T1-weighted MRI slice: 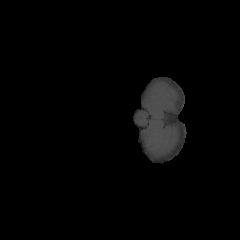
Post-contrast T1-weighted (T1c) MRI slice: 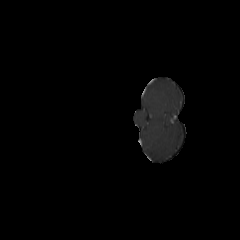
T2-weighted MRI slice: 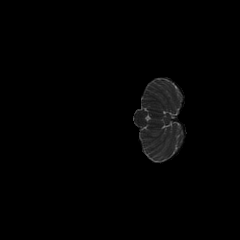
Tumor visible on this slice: no